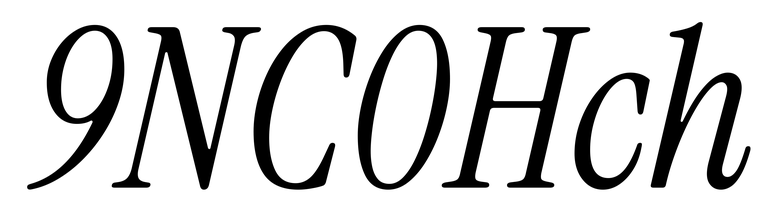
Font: InstrumentSerif-Italic